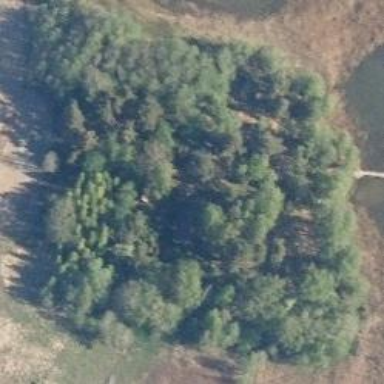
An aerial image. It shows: Forest with mix of leaf types.